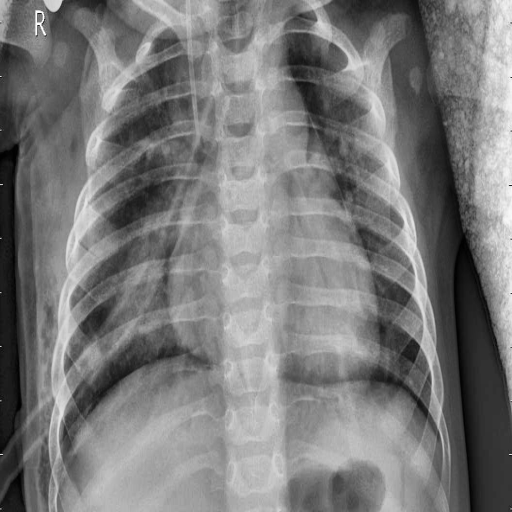
Finding: PNEUMONIA